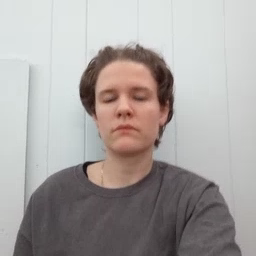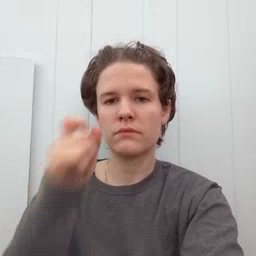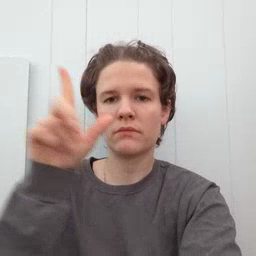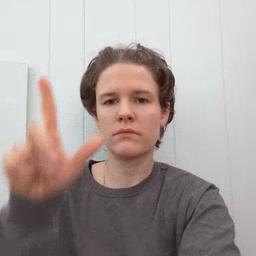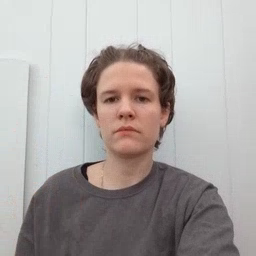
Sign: awake